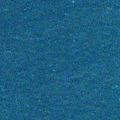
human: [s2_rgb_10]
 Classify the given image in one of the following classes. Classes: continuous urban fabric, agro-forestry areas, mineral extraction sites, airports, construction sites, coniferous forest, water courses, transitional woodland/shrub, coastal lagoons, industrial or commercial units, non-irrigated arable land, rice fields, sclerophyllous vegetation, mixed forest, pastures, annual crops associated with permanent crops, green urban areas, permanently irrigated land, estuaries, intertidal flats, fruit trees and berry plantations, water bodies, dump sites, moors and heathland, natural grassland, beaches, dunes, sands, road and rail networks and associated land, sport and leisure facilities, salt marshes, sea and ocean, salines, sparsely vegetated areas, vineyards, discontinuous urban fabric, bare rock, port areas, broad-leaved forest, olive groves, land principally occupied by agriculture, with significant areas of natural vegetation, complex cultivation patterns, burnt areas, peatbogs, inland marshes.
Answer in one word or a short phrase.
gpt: sea and ocean